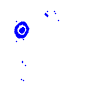
Particle: electron